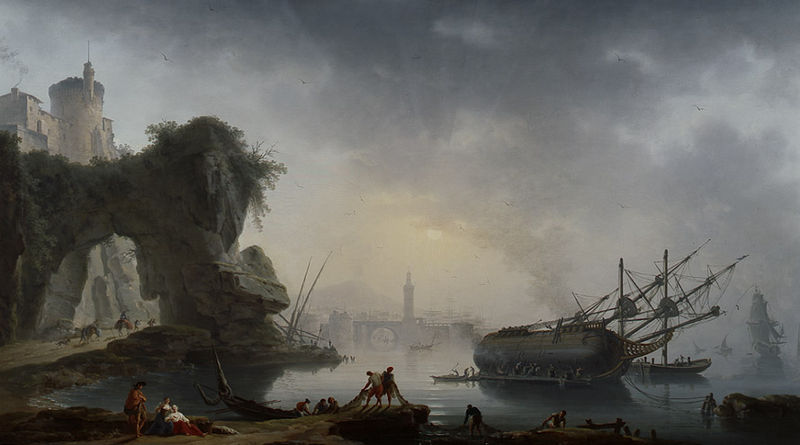
Titel: Südliche Küstenlandschaft am Morgen
Künstler: Charles Francois  Grenier de Lacroix
Standort: Karlsruhe
Institution: Staatliche Kunsthalle Karlsruhe
Schlagwörter: berg, dunkel, felsen, gemälde, himmel, mann, meer, schatten, wasser, wolken, bäume, fluss, frauen, landschaft, menschen, see, stadt, ufer, abend, damen, frau, grau, hell, licht, männer, nacht, straße, säule, ölbild, haus, schloss, weg, mensch, horizont, morgen, brücke, büsche, kirche, qualm, rauch, sonne, personen, boot, boote, kahn, pferd, pferde, reiter, turm, küste, schiff, schiffe, segel, segelboot, segelschiffe, strand, düster, bogen, venedig, fischer, mast, netze, schiffer, sciff, segelschiff, arbeiten, fels, mauer, dunst, nebel, hafen, masten, romantik, brand, havarie, kutter, schiffbruch, schlacht, seenot, seestück, seile, sinken, tau, unglück, untergang, unwetter, vernet, wetter, melancholie, tor, bucht, takelage, taue, zinnen, klippe, ebbe, ruine, stangen, burg, torbogen, leuchtturm, festung, ritter, unfall, wrack, opfer, durchbruch, fantasie, netz, gestrandet, kentern, retten, rettung, schiffbrüchige, bauen, rumpf, fischen, bauwerk, lichz, ruderboote, neapel, seeschlacht, vedoute, trist, helfer, lorrain, gekentert, fischernetz, umfallen, netzte, schif, piraten, mesnchen, brg, felsentor, 1850, hafewn, gekäntert, haverie, überlebden, loch im felsen, boot wrack, kentert, retttung, seenopt, durchbrauch, masten ruderboote